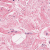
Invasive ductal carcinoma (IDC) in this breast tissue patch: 0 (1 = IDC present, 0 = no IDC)